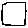
Label: square